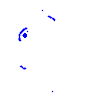
Particle: kaon